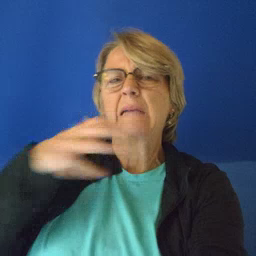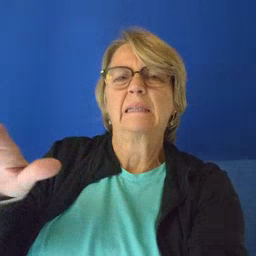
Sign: hot